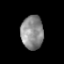
Tissue: prostate
Cell type: T cells
Senescence score: 0.7294
Nuclear area (px): 736
Mean DAPI intensity: 139.273